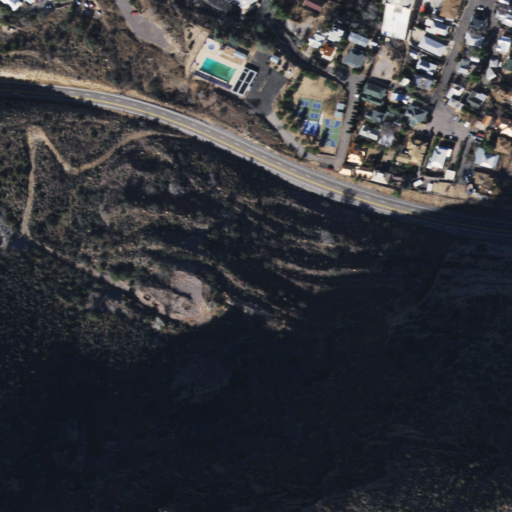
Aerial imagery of mountain in Arizona named Quality Hill containing evergreen forest, shrub, low intensity development, medium intensity development, open development, and high intensity development